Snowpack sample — Buffalo Mountain, Silverthorne, Colorado, USA (1/25/25, 10:11 AM MST)
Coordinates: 39.6222, -106.1139
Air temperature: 22 °F
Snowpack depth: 110 cm
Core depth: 40 cm
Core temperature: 46.4 °F
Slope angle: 12°, slope face: 102°
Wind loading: high
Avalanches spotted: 0
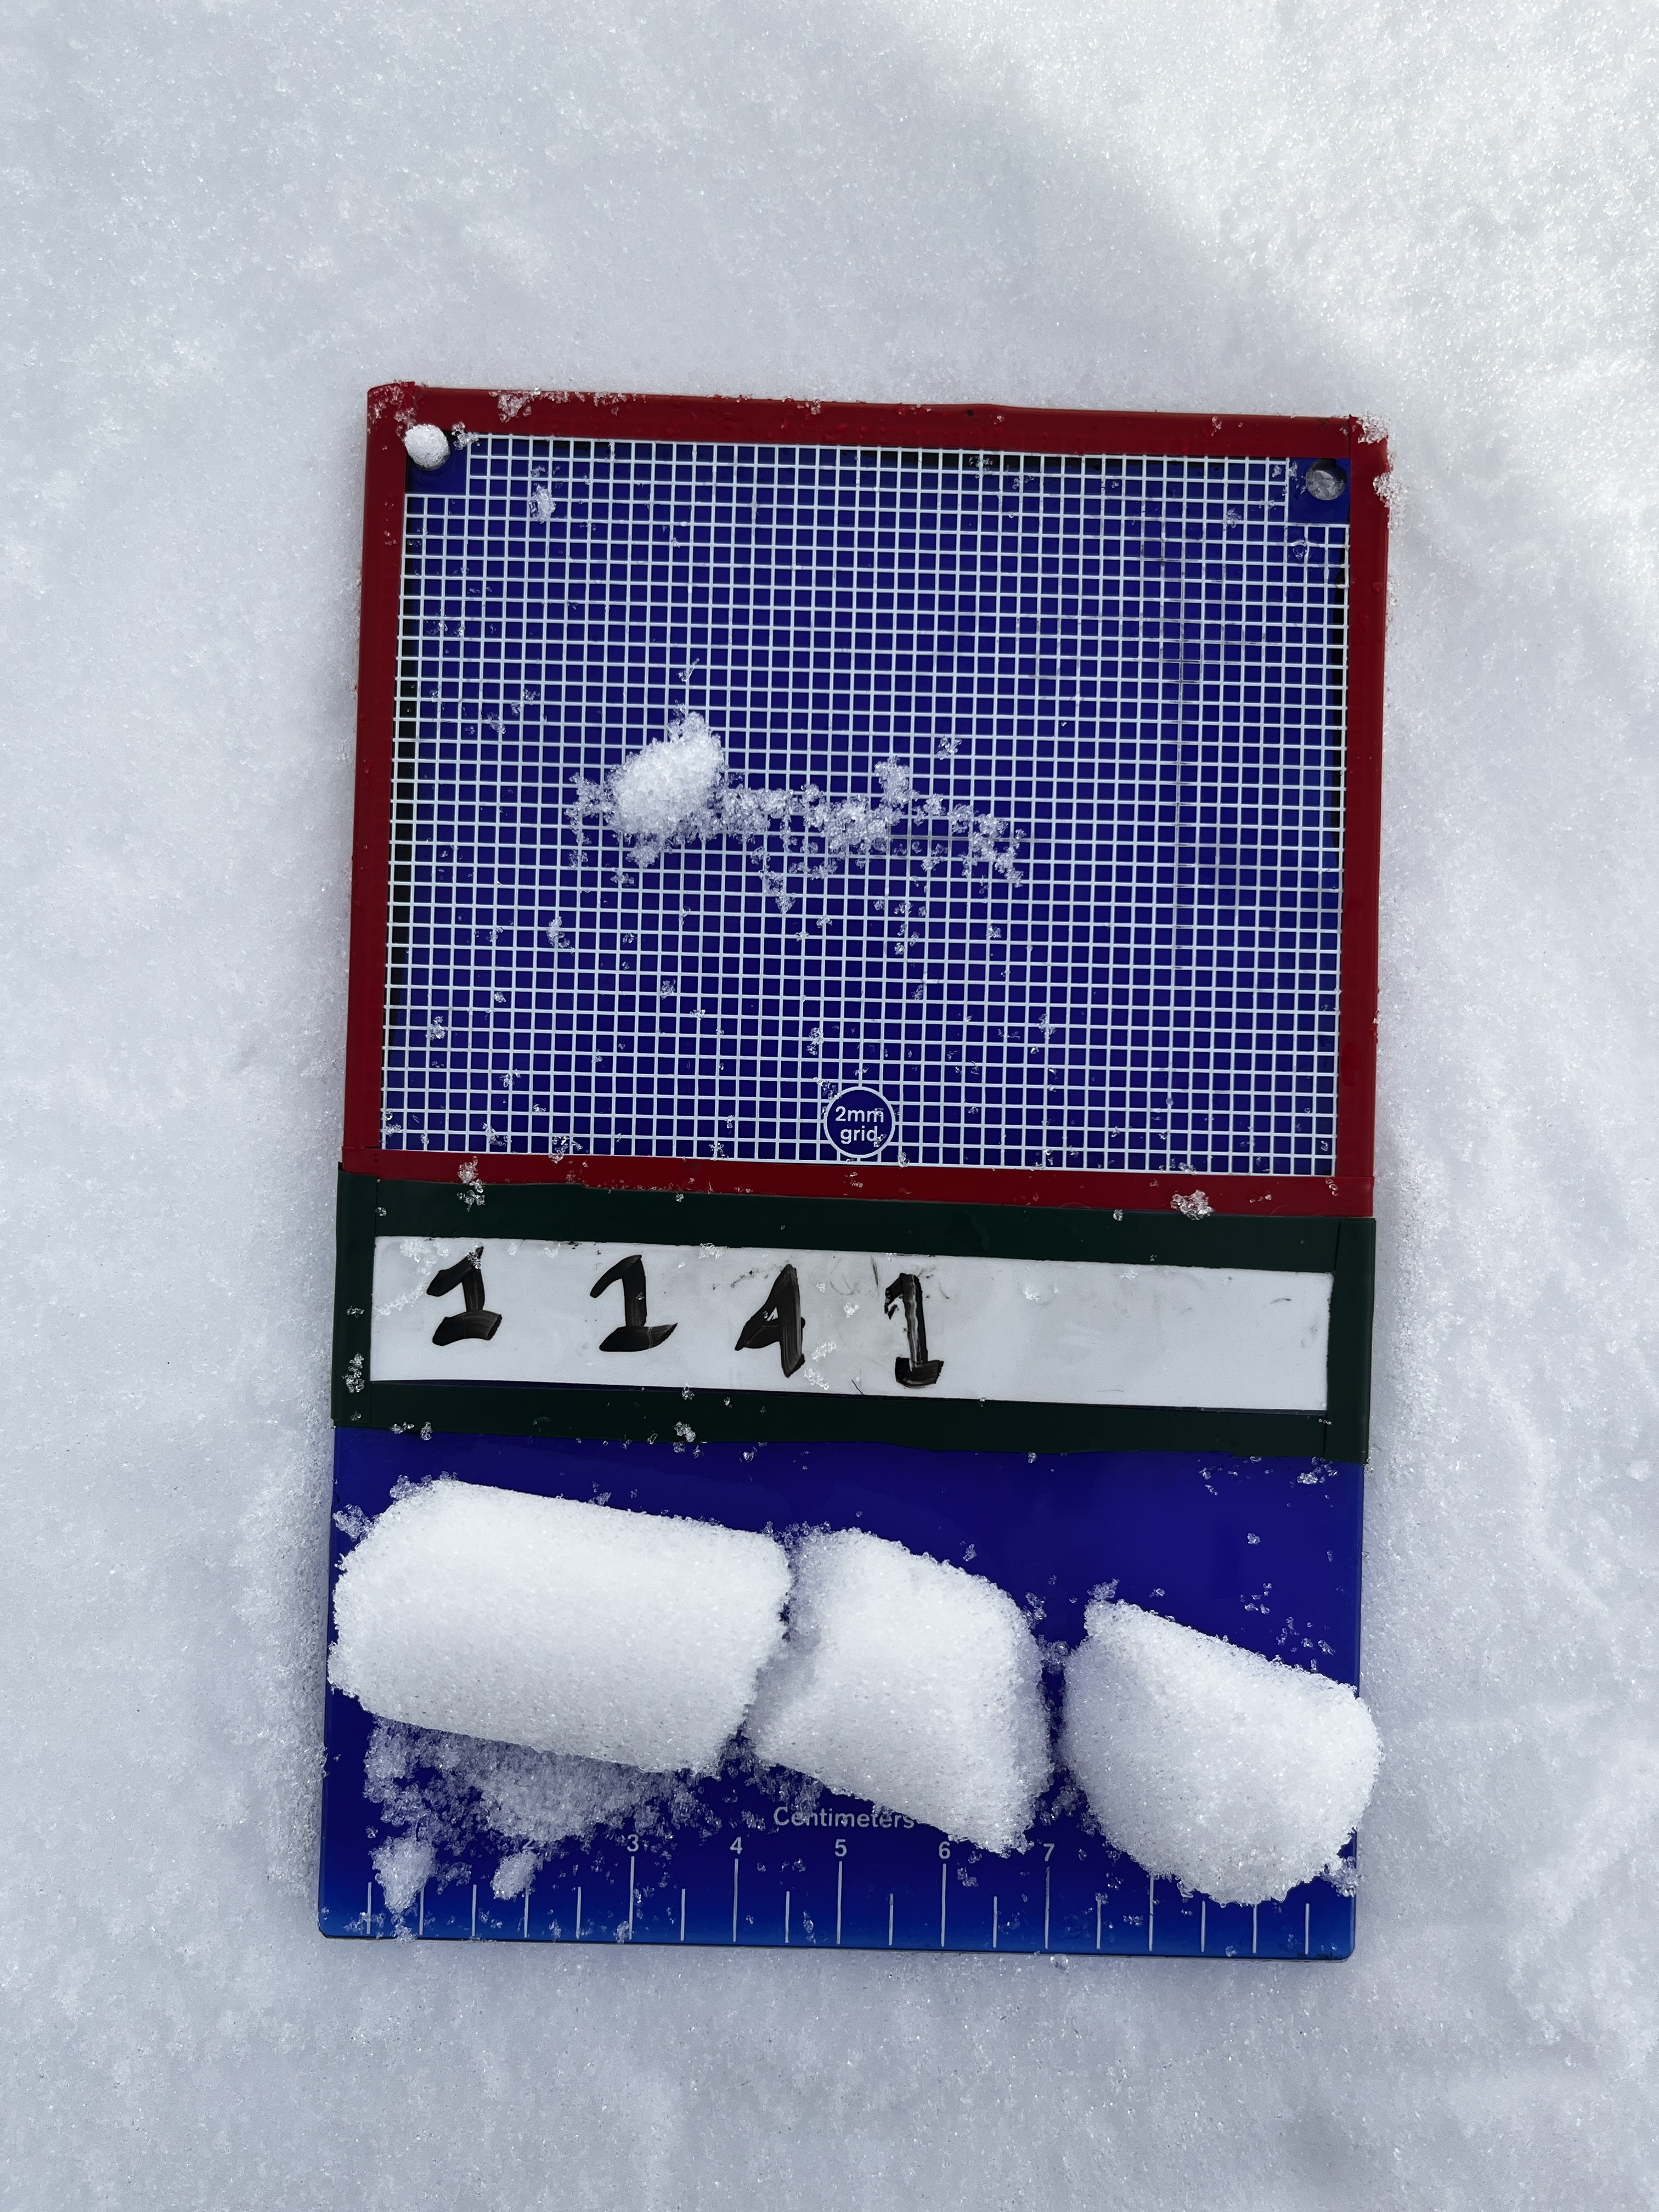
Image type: crystal_card
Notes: No avalanches nearby, collected on the outskirts of a fire break 15 meters from the treeline, on way to Buffalo and Red Mountain